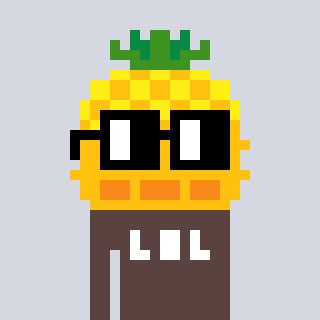
a pixel art character with square black glasses, a pineapple-shaped head and a darkbrown-colored body on a cool background